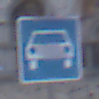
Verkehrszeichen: Kraftfahrstrasse
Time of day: SunriseSunset
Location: Outdoor (Urban)
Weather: PartlyCloudy
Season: NotSpecified
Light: Natural